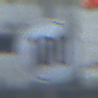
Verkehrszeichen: EndeGeschwindigkeit100
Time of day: MorningAfternoon
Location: Outdoor (Urban)
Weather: PartlyCloudy
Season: NotSpecified
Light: Natural